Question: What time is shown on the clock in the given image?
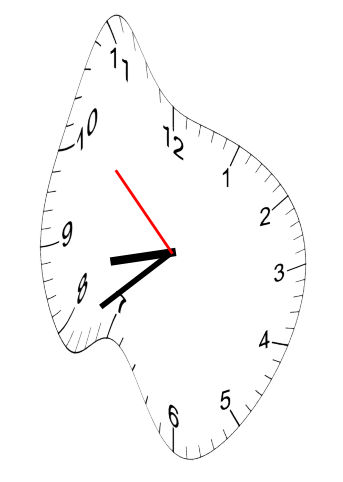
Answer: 08:38:52